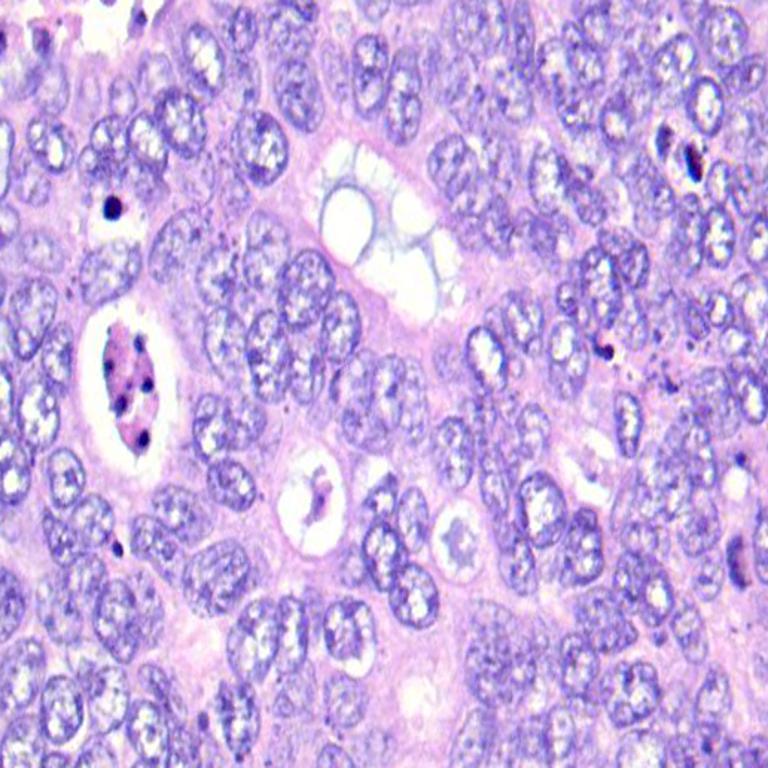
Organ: colon
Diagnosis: adenocarcinomas